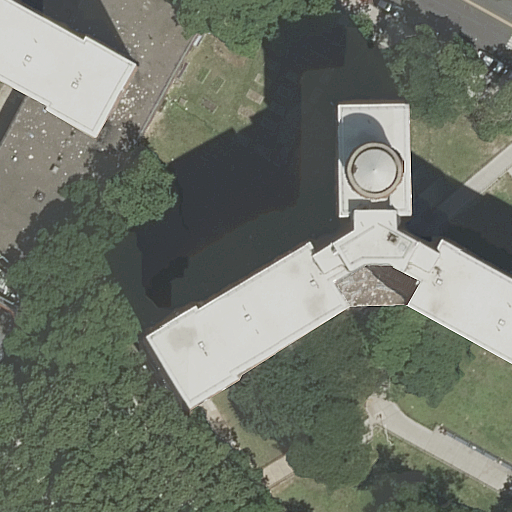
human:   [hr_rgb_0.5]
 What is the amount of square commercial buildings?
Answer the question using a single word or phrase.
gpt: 0

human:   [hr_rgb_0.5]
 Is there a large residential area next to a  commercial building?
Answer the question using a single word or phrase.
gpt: no

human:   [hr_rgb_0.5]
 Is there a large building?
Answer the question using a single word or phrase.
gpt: yes

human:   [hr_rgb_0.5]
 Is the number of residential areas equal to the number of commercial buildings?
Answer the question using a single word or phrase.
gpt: no

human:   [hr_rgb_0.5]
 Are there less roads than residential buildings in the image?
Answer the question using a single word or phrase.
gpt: yes

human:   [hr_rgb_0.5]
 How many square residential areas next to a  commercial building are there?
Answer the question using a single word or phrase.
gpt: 0

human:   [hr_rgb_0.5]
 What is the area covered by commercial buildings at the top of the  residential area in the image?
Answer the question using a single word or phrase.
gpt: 0m2

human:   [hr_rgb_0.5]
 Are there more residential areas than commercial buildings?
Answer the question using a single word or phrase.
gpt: yes

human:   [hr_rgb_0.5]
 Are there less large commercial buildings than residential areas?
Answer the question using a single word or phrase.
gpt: yes

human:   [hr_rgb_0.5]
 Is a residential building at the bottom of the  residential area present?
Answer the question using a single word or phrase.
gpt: yes

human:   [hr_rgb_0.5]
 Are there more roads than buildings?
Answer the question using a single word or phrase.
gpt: no

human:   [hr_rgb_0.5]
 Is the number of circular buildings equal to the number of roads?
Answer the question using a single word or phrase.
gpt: no

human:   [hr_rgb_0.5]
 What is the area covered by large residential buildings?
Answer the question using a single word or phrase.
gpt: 980m2

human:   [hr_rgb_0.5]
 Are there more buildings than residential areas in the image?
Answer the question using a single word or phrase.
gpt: yes

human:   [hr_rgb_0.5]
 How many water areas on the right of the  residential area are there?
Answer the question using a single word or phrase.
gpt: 0

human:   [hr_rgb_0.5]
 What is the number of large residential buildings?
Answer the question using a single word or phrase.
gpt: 1

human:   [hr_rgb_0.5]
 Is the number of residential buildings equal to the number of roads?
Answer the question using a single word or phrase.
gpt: no

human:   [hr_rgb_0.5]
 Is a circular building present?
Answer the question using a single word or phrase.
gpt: no

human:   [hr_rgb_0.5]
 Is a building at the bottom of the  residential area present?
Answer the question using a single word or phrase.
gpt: yes

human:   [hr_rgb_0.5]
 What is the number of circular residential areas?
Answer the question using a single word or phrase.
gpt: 0

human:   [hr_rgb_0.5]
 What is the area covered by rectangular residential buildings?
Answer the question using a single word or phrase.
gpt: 0m2

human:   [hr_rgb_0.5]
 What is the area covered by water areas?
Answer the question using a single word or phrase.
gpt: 0m2

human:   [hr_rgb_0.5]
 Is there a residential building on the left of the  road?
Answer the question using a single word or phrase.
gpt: yes

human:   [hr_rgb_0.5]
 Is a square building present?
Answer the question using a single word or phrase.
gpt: no

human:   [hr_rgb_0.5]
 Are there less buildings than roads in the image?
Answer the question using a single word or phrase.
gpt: no

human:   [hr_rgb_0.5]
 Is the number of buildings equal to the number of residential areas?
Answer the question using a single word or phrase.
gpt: no

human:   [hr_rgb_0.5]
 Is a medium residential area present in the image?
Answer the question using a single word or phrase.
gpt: no

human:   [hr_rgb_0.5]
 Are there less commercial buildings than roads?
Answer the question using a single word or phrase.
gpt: yes

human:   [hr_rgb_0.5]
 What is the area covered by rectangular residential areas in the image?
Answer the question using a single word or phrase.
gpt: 4140m2

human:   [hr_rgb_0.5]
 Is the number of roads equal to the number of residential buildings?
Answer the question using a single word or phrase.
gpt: no

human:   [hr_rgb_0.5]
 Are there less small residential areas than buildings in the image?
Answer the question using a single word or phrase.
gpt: yes

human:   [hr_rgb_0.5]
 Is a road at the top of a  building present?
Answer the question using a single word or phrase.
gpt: yes

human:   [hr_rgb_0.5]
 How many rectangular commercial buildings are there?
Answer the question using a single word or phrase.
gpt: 0

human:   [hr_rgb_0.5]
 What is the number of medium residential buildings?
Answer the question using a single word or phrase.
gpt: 1

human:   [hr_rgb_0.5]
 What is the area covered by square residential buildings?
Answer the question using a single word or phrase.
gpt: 0m2

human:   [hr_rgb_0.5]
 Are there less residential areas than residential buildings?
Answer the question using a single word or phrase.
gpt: yes